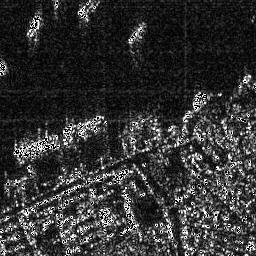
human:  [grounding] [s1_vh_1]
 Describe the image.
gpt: In the satellite image, there is  <ref>2 medium ship </ref> <box>[[48, 7, 57, 17, 0], [29, 0, 40, 7, 0]]</box> located at top,  <ref>1 medium ship </ref> <box>[[8, 4, 17, 14, 0]]</box> located at top left,  <ref>1 medium ship </ref> <box>[[4, 51, 22, 61, 0]]</box> located at left,  <ref>1 medium ship </ref> <box>[[23, 44, 39, 52, 0]]</box> located at center.